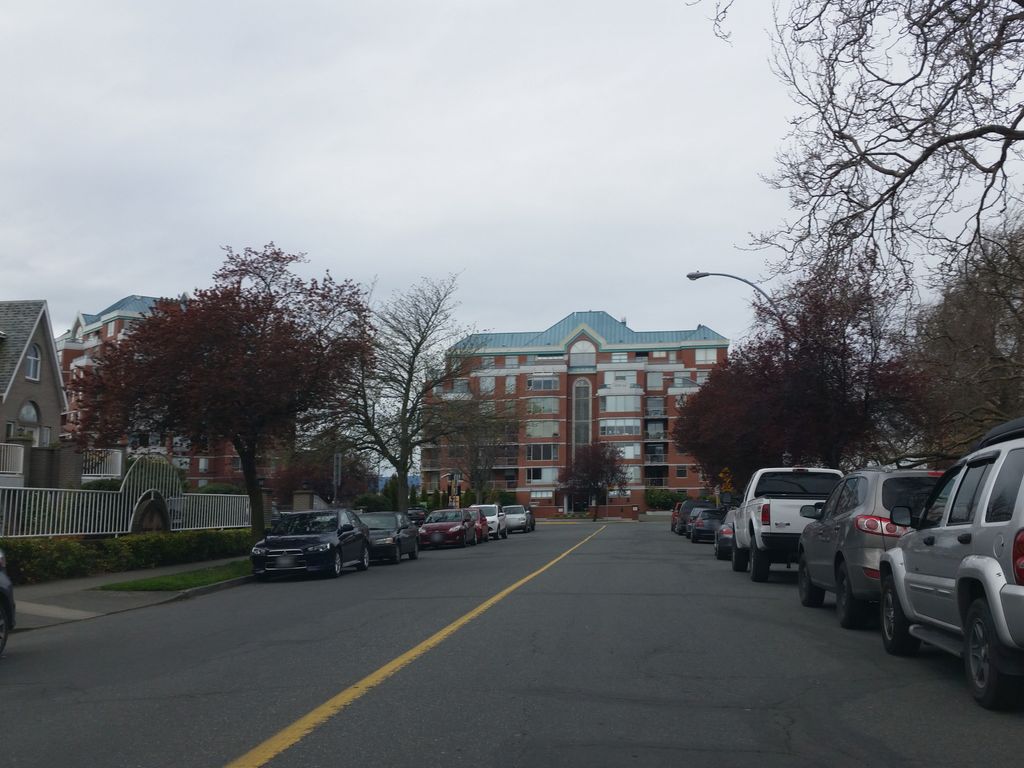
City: victoria